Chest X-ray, AP view. Patient: 65 years old, sex F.
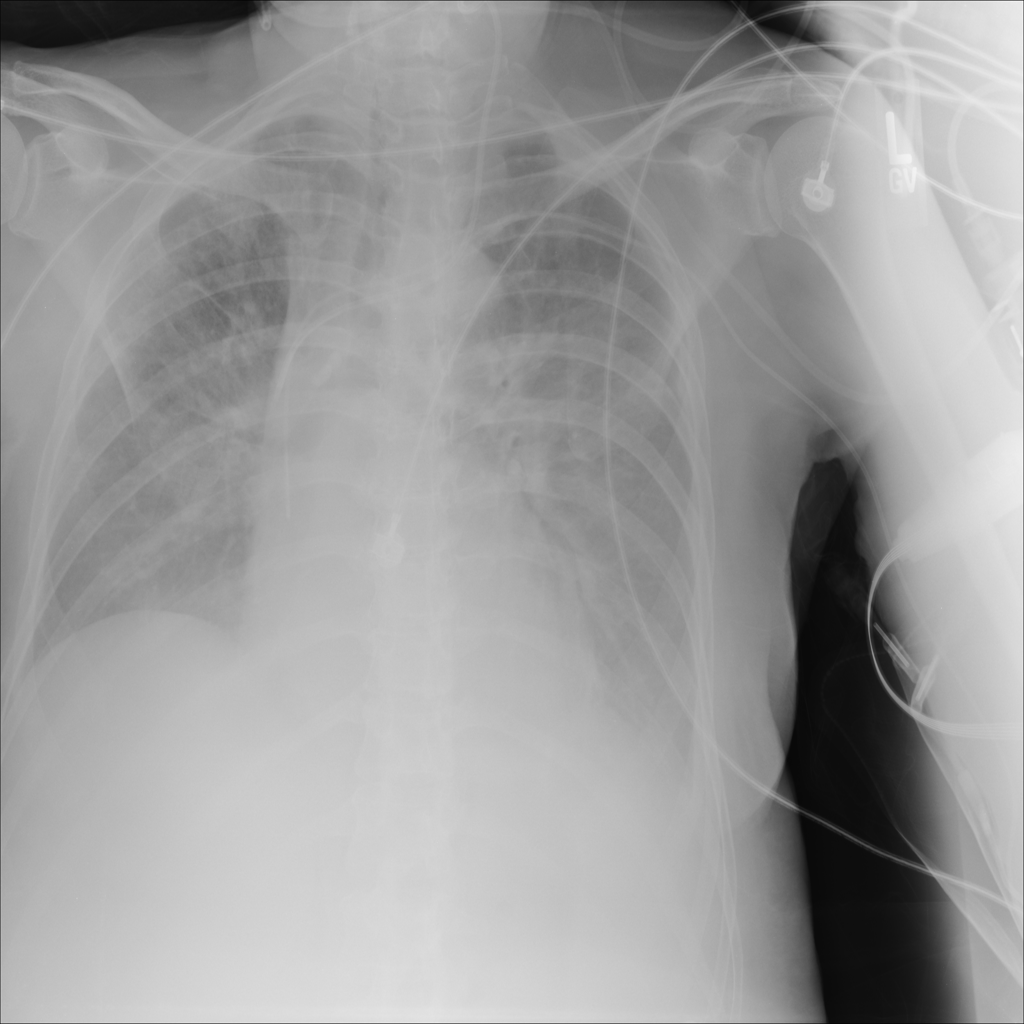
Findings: No Finding